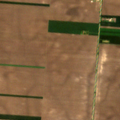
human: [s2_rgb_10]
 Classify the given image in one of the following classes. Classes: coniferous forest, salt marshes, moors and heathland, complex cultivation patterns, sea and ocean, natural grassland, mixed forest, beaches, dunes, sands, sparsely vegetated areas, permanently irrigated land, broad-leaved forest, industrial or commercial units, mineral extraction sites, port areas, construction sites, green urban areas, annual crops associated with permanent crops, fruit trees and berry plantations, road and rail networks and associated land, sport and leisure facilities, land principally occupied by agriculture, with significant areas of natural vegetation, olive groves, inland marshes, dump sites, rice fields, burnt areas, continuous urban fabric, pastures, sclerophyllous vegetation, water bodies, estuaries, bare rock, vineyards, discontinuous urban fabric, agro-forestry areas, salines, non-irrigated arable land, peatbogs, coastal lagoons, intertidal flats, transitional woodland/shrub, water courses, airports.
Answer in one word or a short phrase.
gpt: non-irrigated arable land